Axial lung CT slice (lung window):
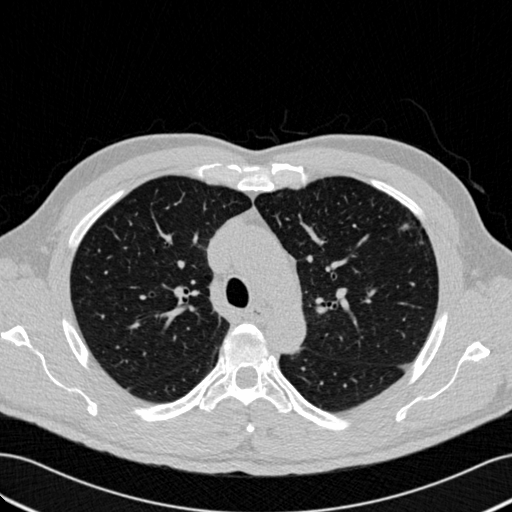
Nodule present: yes
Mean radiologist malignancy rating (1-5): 3